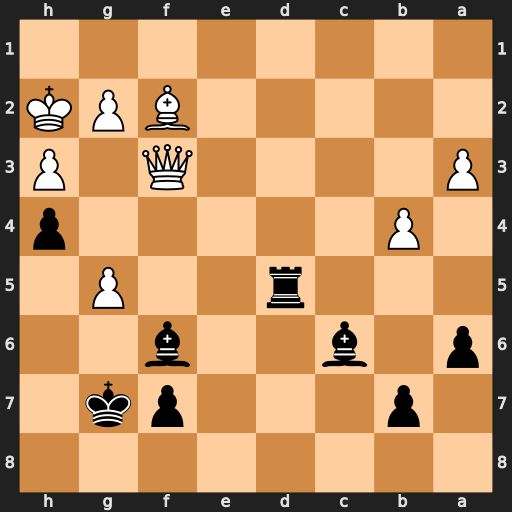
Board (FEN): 8/1p3pk1/p1b2b2/3r2P1/1P5p/P4Q1P/5BPK/8
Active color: b
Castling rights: -
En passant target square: -
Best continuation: Rxg5 Qxf6+ Kxf6